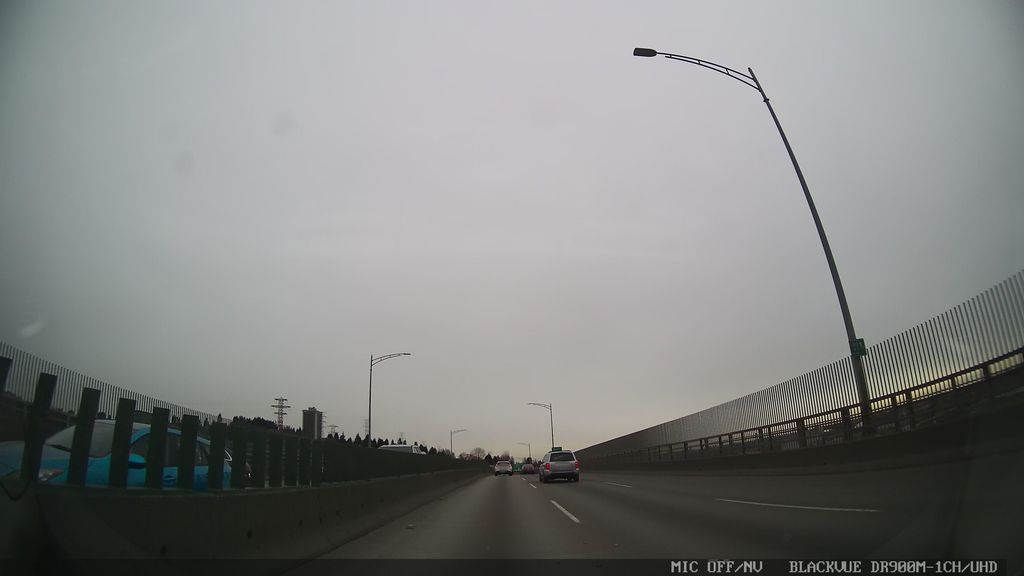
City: vancouver